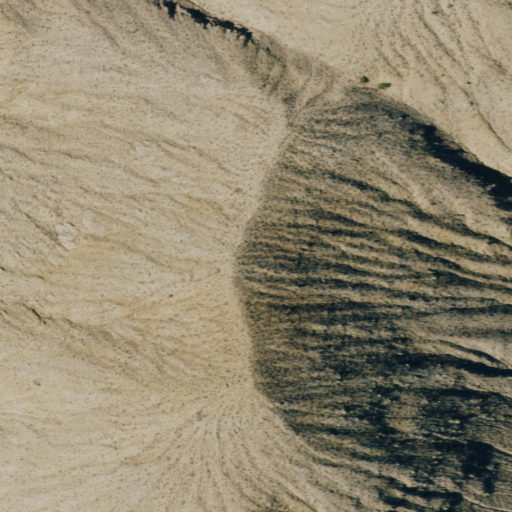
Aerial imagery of mountain in Nevada named Granite Point containing shrub and grassland